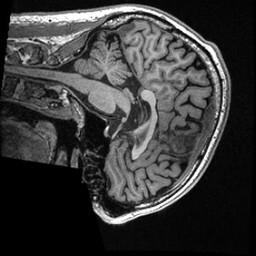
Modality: T1w
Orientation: sagittal
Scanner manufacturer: ge
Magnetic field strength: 3 T
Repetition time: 0.006736 s
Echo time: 0.002996 s